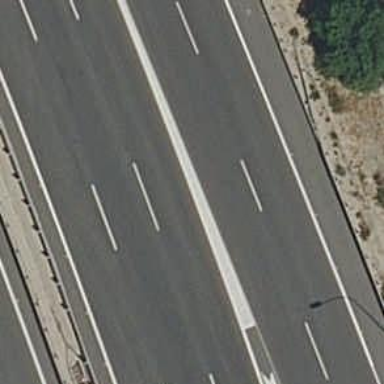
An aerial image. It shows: Motorway link.